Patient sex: M
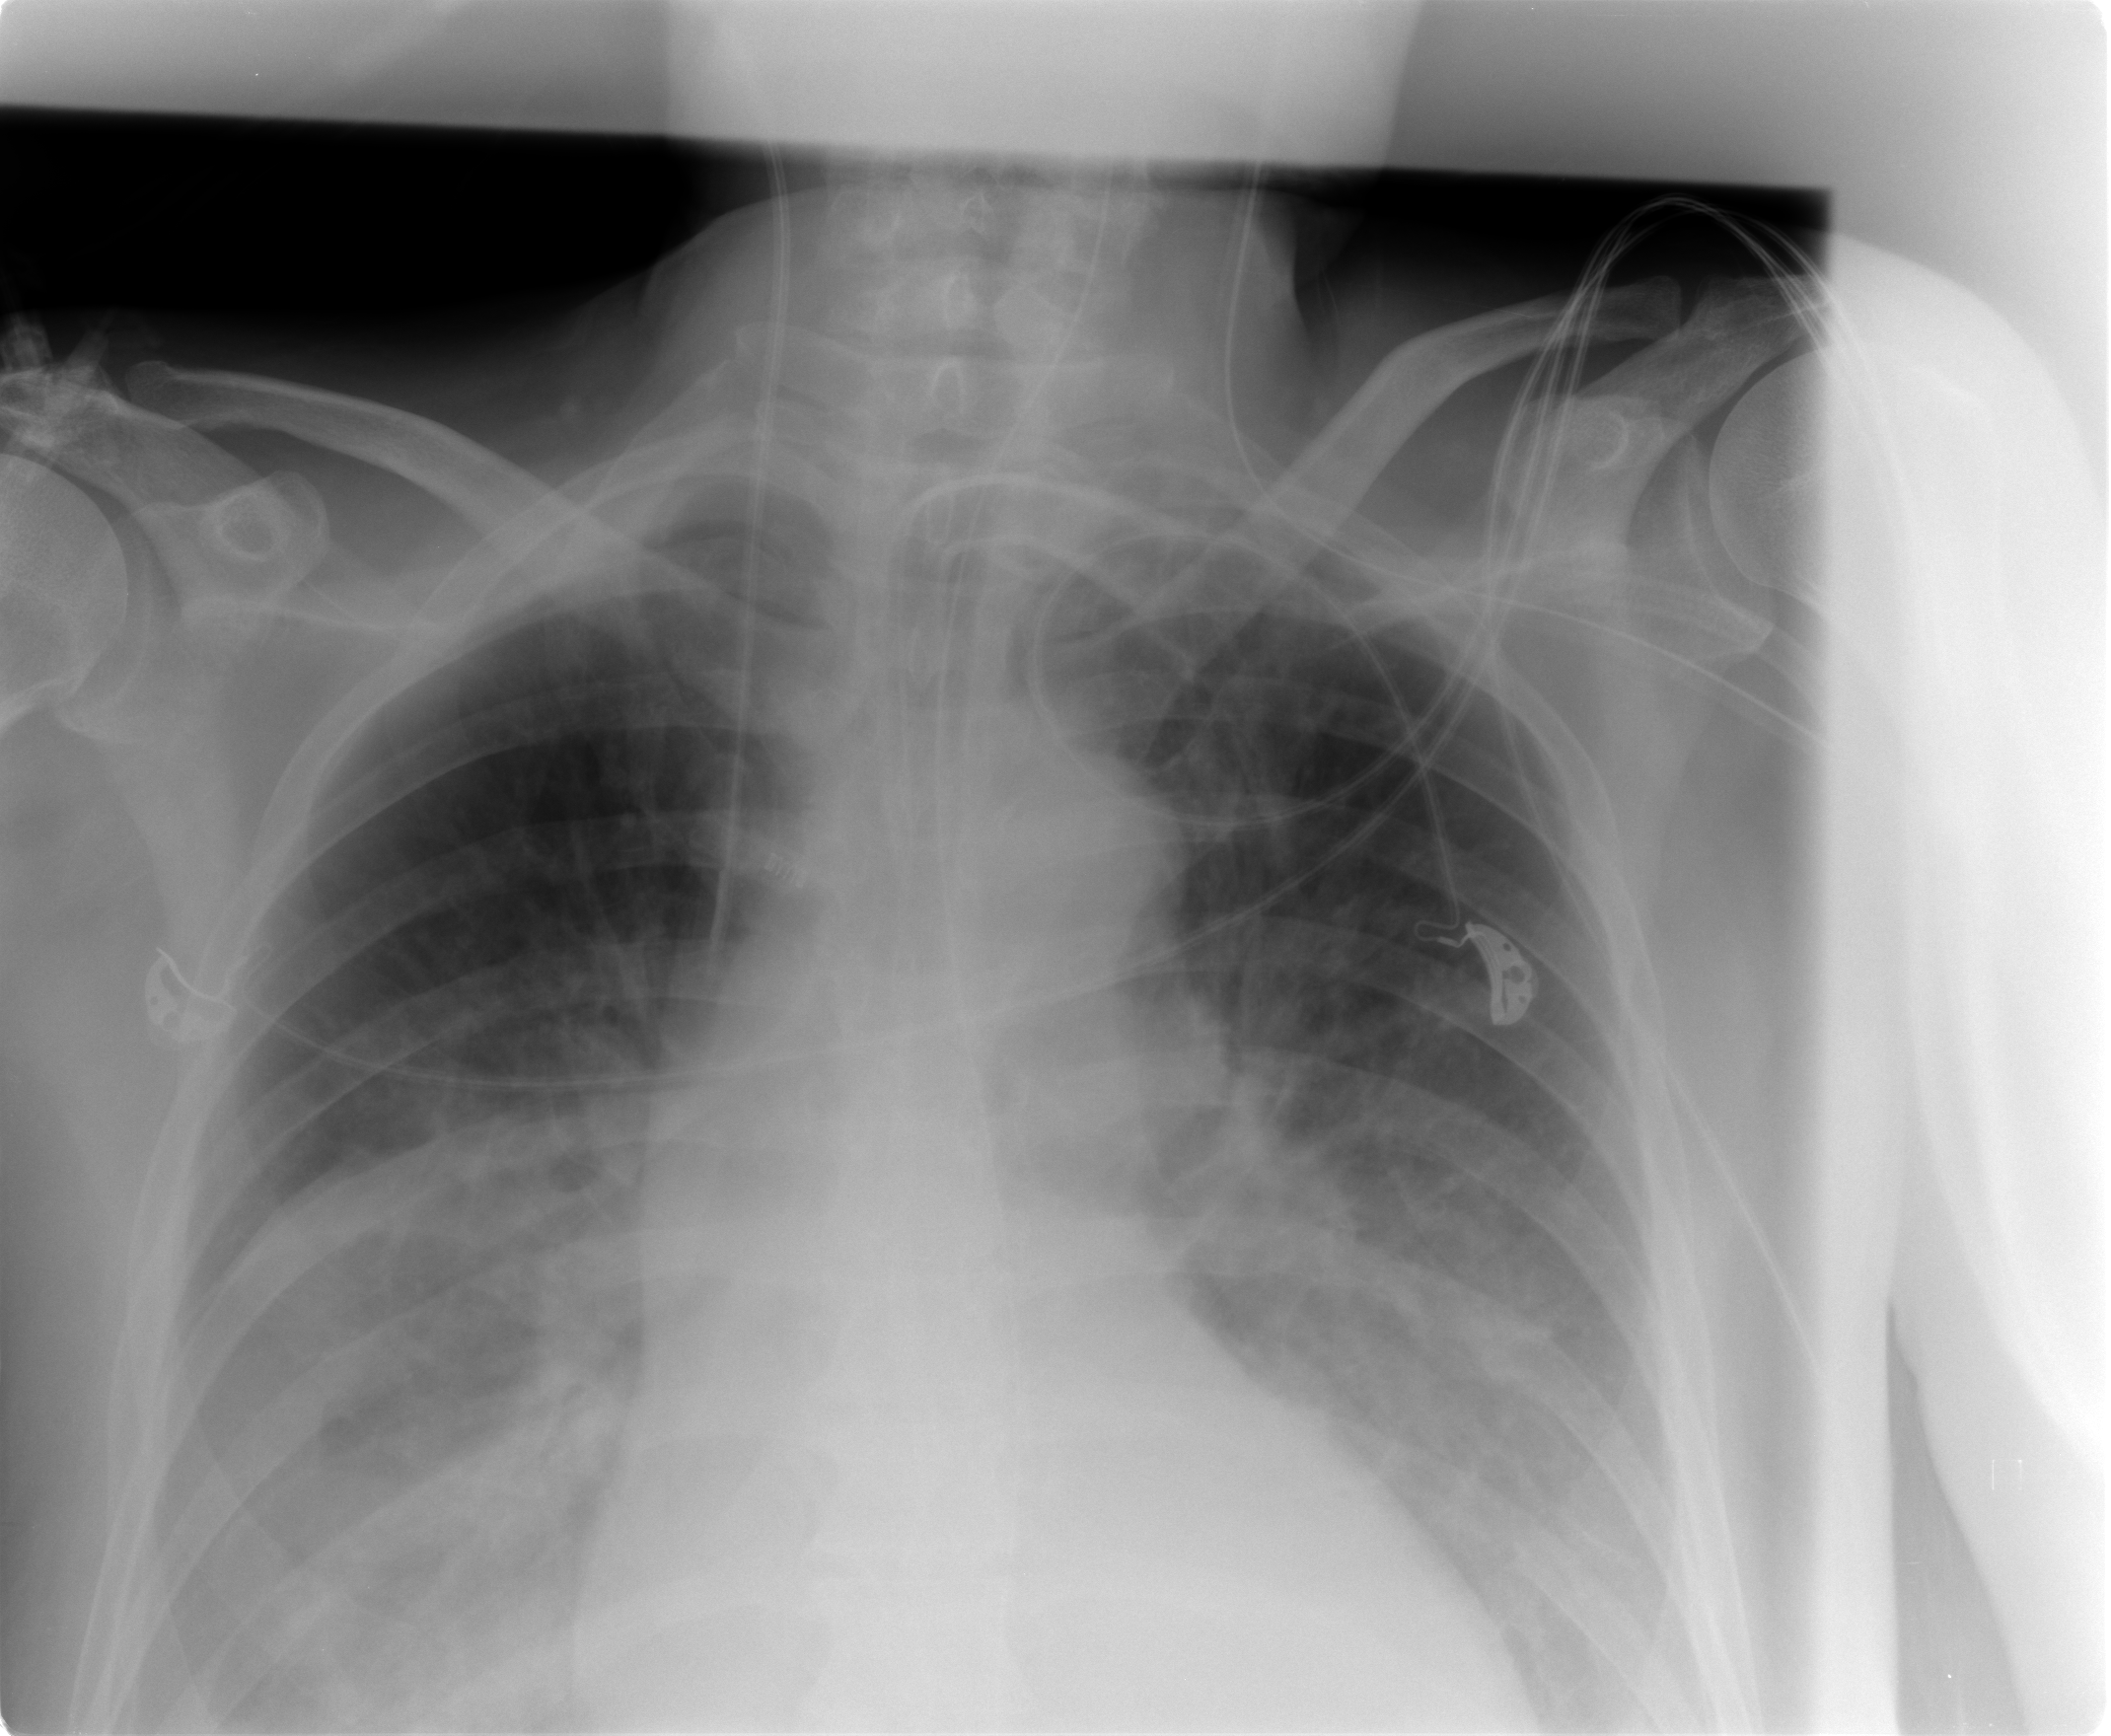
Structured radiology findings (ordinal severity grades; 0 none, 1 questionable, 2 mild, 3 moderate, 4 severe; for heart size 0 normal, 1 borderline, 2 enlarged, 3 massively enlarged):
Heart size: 0
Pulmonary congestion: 2
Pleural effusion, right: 3
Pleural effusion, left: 2
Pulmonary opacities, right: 2
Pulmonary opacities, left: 1
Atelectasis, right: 3
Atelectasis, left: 3